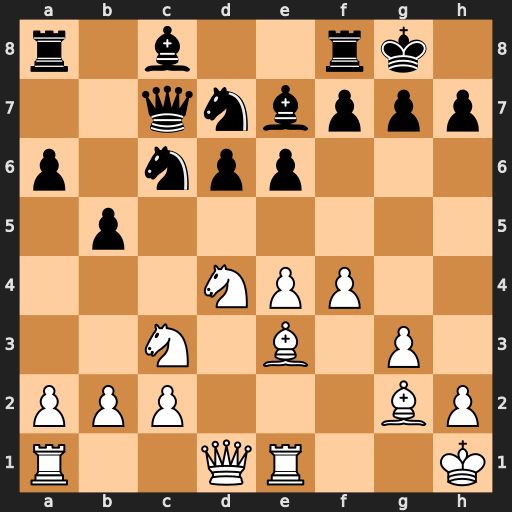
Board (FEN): r1b2rk1/2qnbppp/p1npp3/1p6/3NPP2/2N1B1P1/PPP3BP/R2QR2K
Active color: w
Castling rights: -
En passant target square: -
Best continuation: Nxc6 Qxc6 e5 Bb7 Bxc6